Interaction volume radius: 10 \u00c5
Interaction volume height: 20 \u00c5
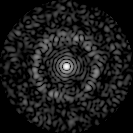
Disorder parameter: 0.8535